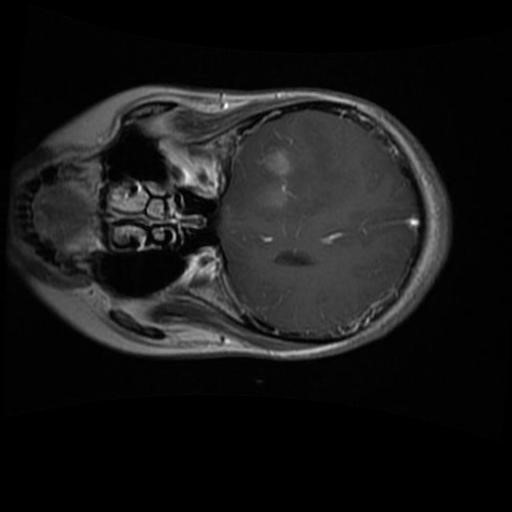
Label: brain_glioma